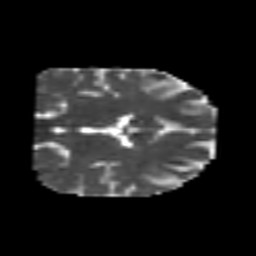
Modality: MD
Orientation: coronal
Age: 25
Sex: male
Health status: healthy